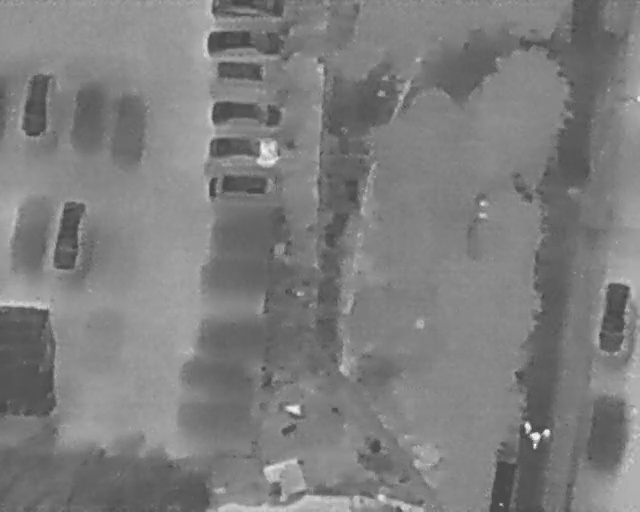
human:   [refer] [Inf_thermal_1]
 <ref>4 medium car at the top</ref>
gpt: <box>[[36, -5, 40, 9, 2], [35, 0, 40, 16, 2], [36, 15, 40, 29, 2], [35, 22, 40, 36, 2]]</box>